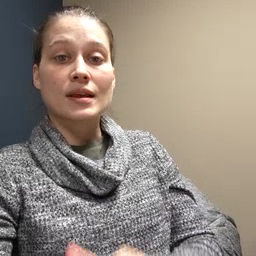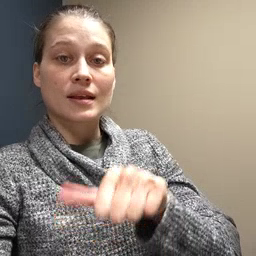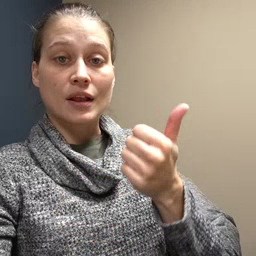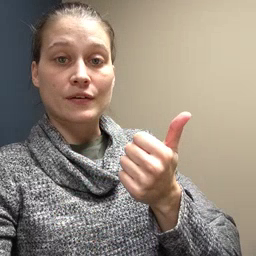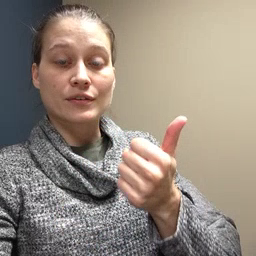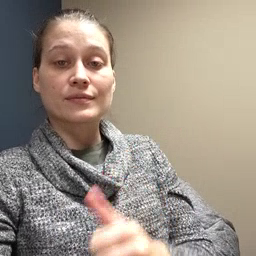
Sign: another